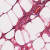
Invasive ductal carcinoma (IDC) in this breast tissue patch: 0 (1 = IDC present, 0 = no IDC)